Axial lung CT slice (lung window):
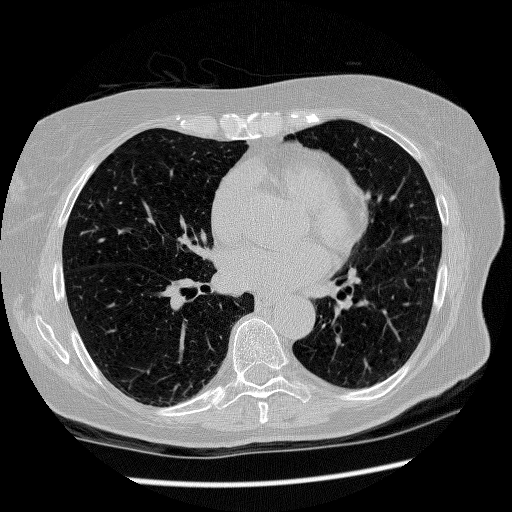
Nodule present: no